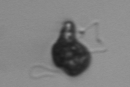
Label: Euglena